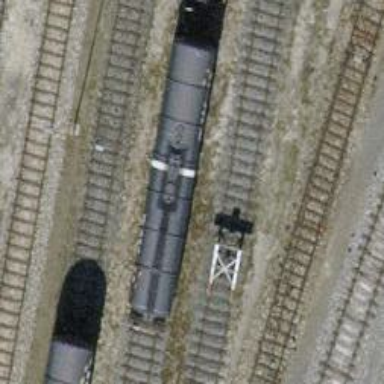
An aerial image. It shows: Railway buffer stop.